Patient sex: M
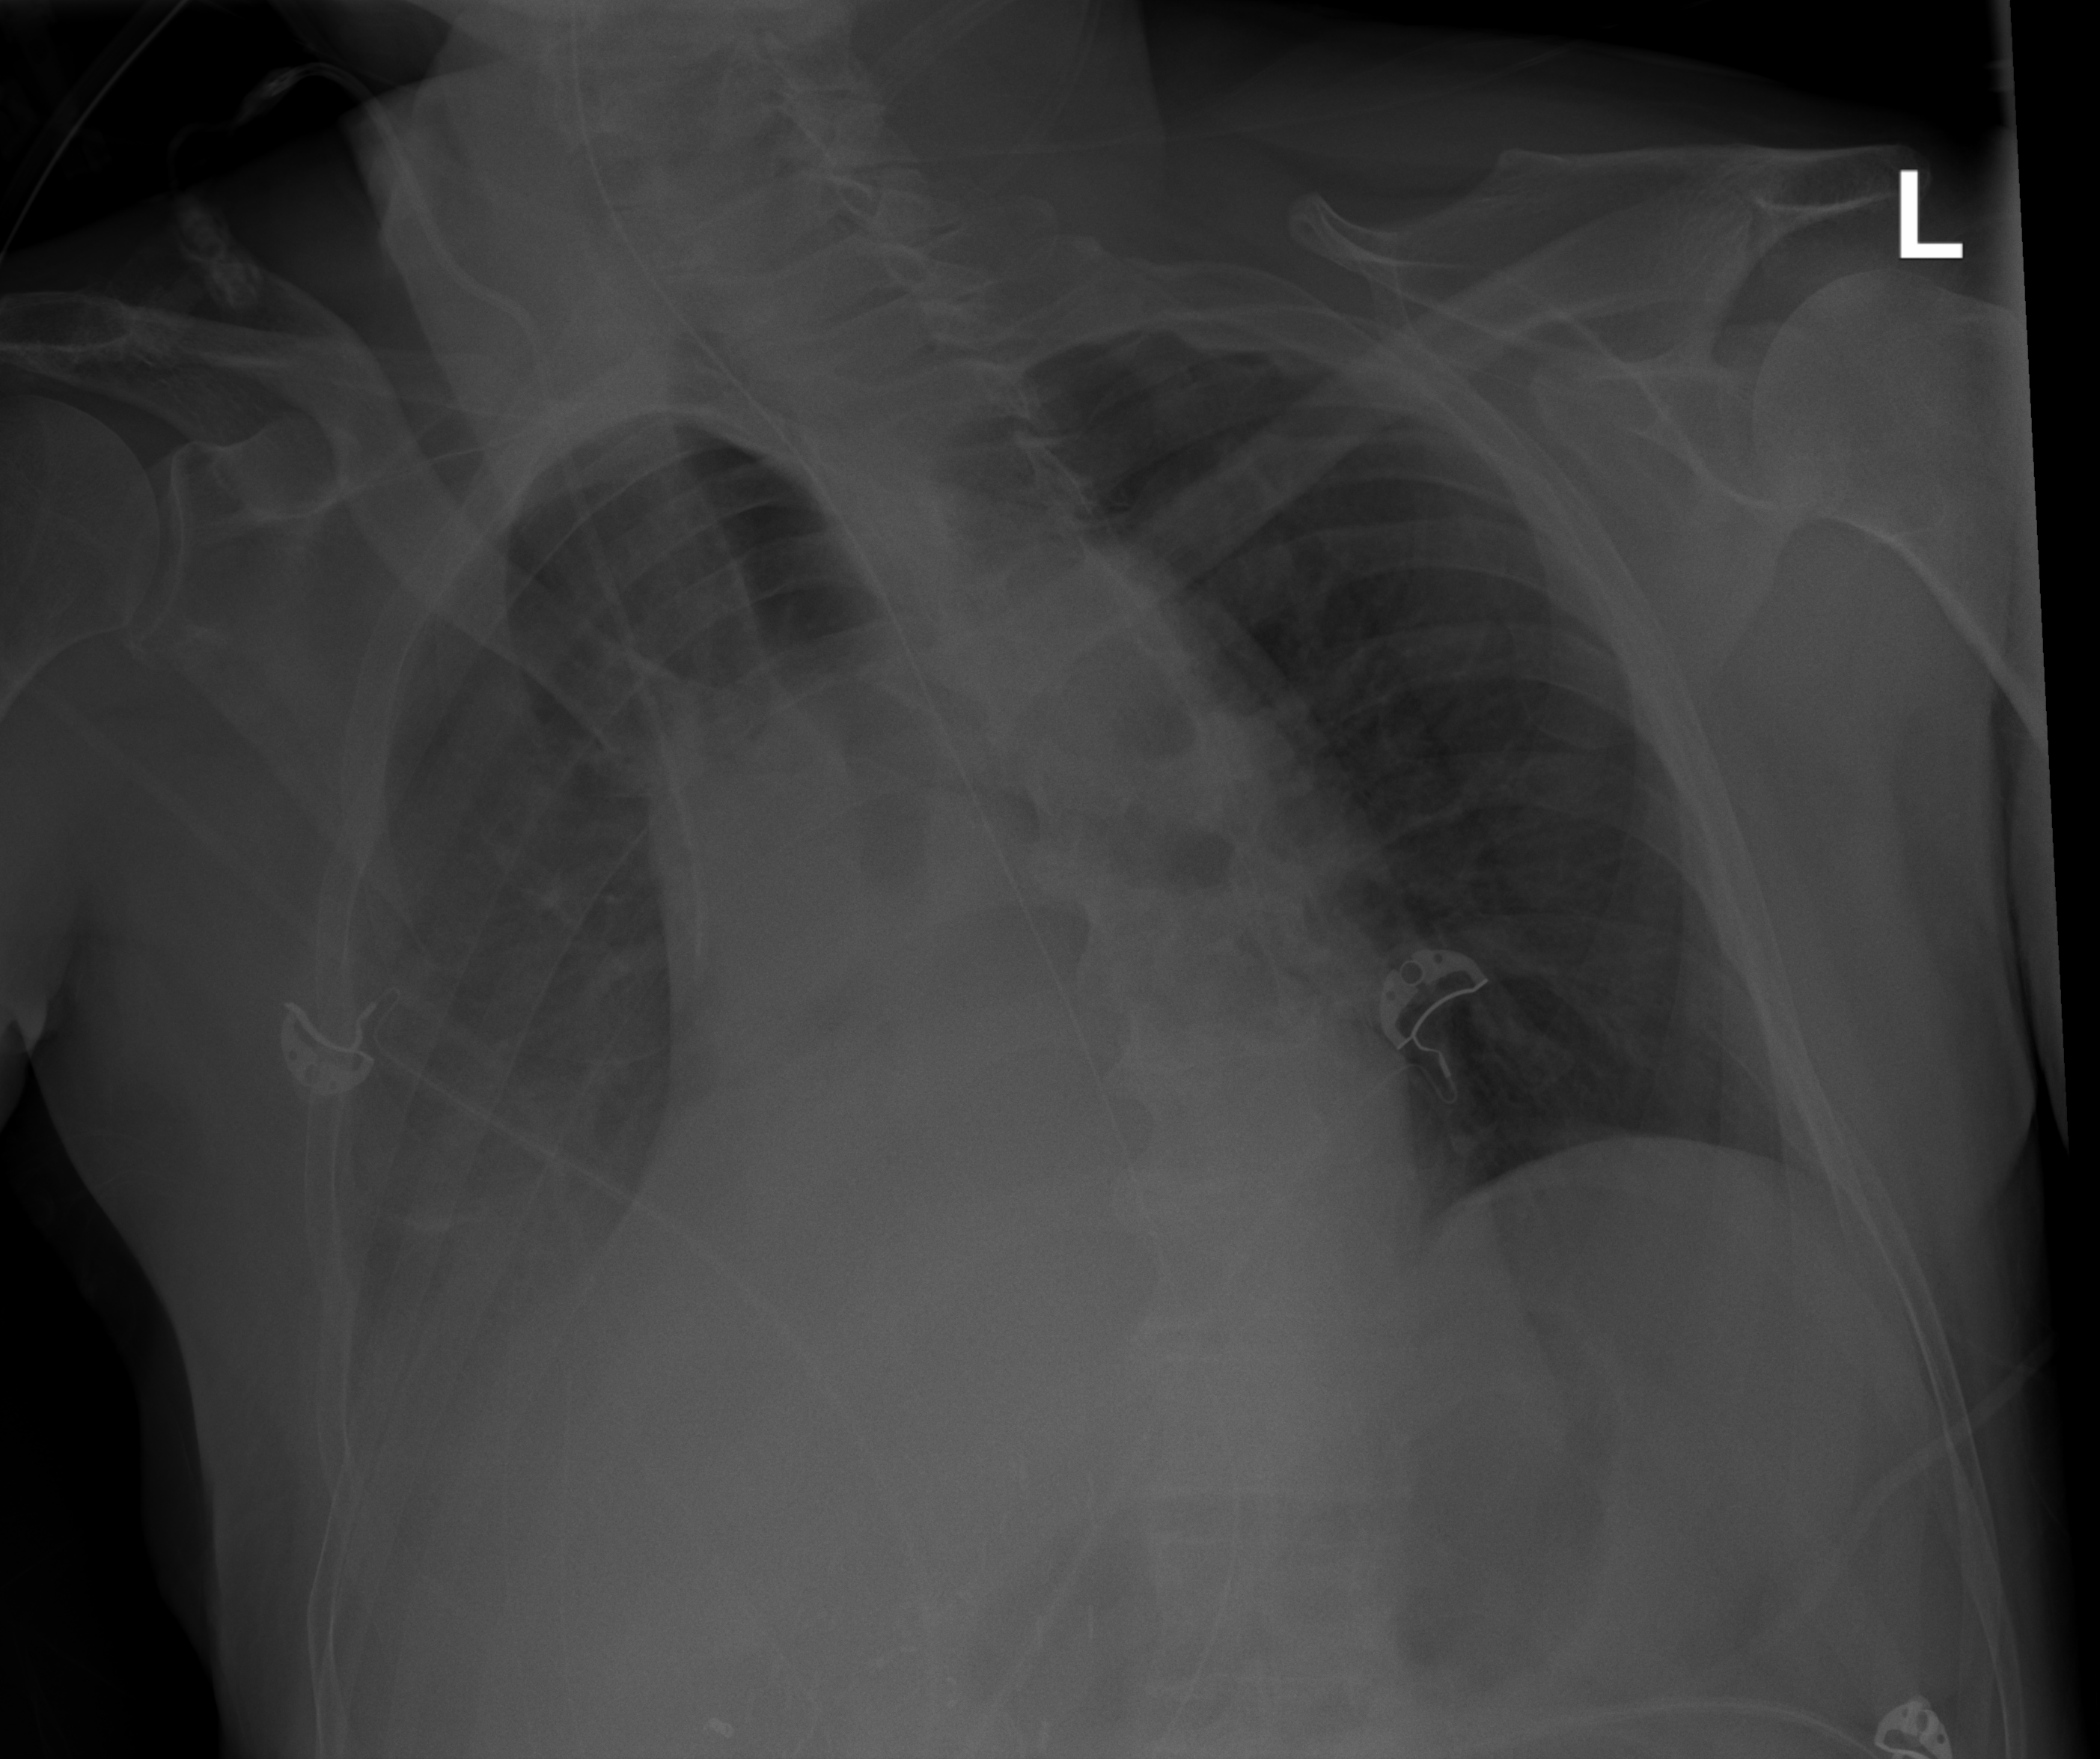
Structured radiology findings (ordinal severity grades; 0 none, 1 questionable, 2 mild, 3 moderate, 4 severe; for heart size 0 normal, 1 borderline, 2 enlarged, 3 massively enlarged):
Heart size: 1
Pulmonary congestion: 0
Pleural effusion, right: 3
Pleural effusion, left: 2
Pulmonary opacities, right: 0
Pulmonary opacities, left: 0
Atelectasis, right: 2
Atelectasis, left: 0